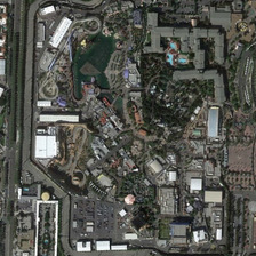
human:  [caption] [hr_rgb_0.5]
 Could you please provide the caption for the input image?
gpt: here is a small park narrowly surrounded by buildings .

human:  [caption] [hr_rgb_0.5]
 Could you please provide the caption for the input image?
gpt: There is a park at the crossroads.

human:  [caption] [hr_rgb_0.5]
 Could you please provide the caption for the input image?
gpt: There is a park at the corner of the intersection.

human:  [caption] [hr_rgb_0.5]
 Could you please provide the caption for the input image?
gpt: There's a park at the corner of a cross.

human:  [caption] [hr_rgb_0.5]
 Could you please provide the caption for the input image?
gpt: There's a park at the corner of an intersection.